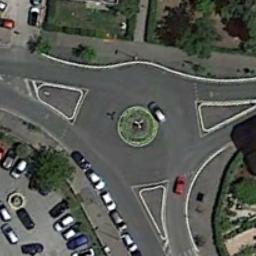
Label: roundabout